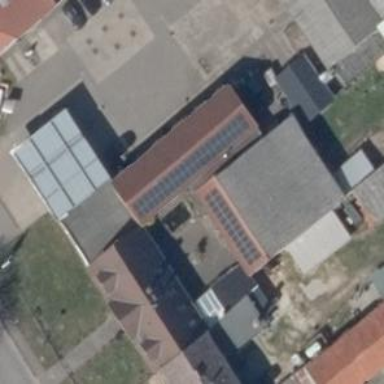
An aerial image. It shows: Solar photovoltaic panel generator producing electricity in small installation.